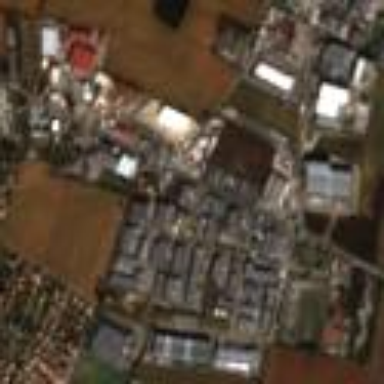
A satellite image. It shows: Industrial area.